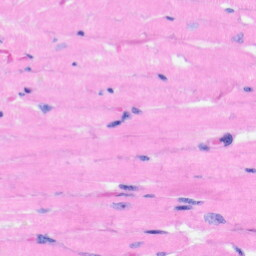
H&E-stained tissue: Heart